Question: I want to render a visualization and make it the background graphic of my website. What would be the best visualization package for this? I'm mainly concerned with simplicity of implementation.
I want to make it look similar to this but with photo thumbnails instead of gradients.

I found two packages capable to doing the job, <URL>. Which I think I can use with Protovis SVG output to render an image for the background. Is there any visualization package that does what I'm describing out of the box? Am I on the right/wrong track?
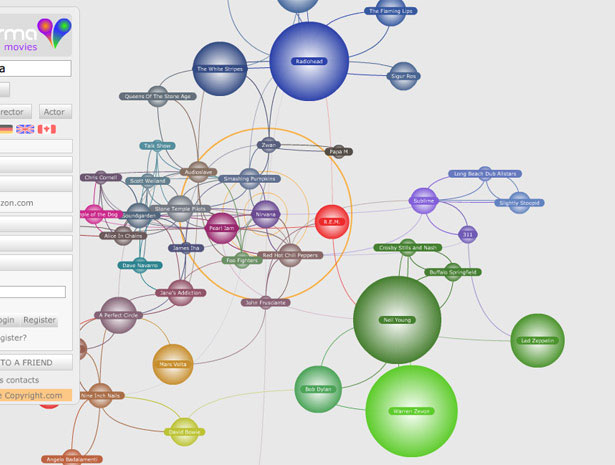
Answer: I was using Codeigniter and in this case, a good solution for me was the CI port of the <URL>
It creates static jpg images. I'm pretty sure that it will be able to make charts similar to the screenshot. I will update the answer as needed.